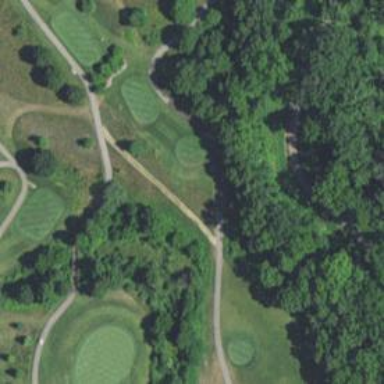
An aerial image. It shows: Path for golf carts.